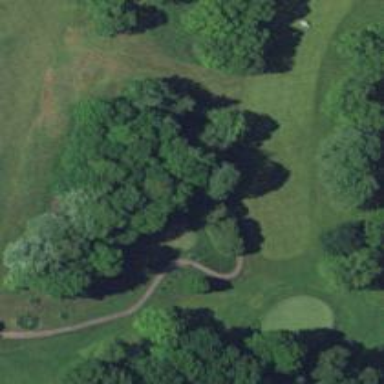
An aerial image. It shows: Golf tee.